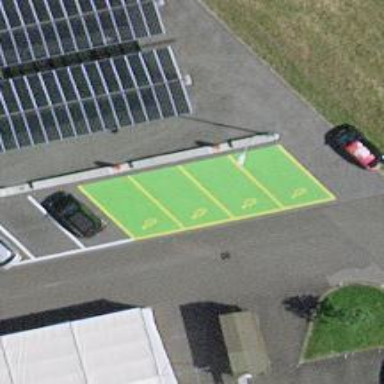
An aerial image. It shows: Charging station.